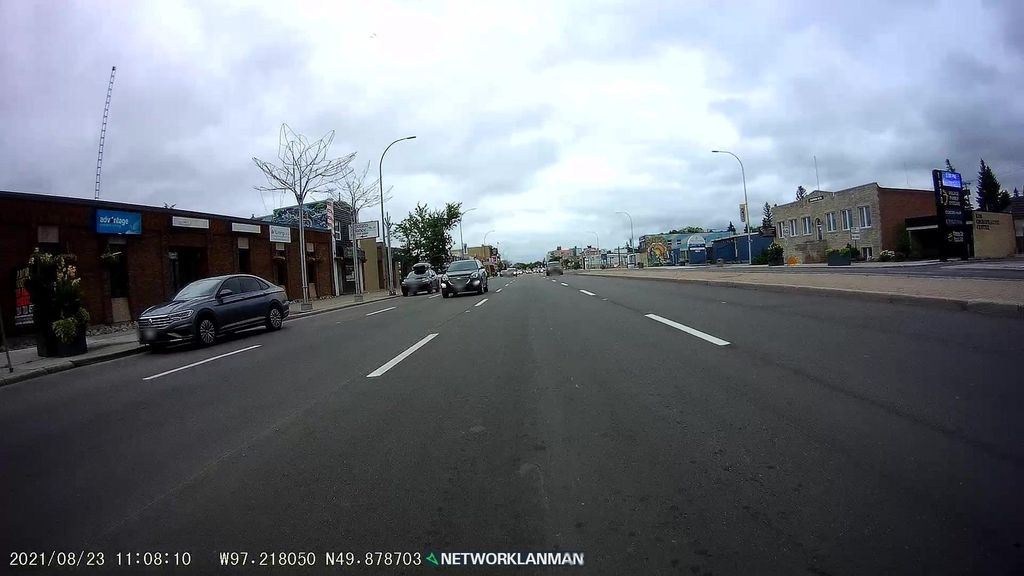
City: winnipeg